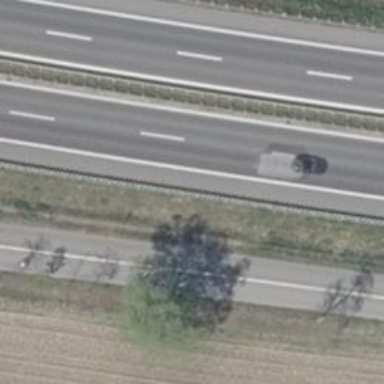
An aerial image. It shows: This is trunk highway with motorroad.